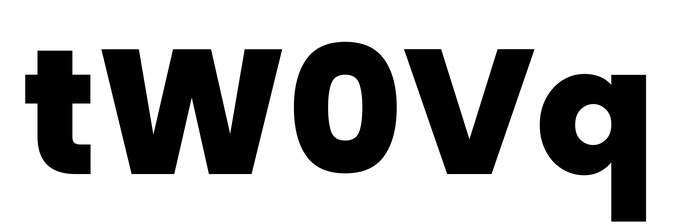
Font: Poppins-ExtraBold